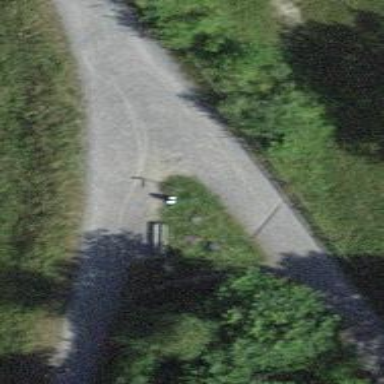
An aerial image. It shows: Brown bench in the vicinity.